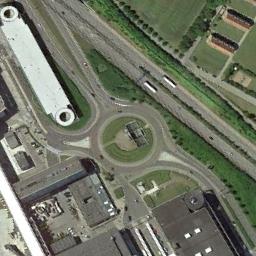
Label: roundabout